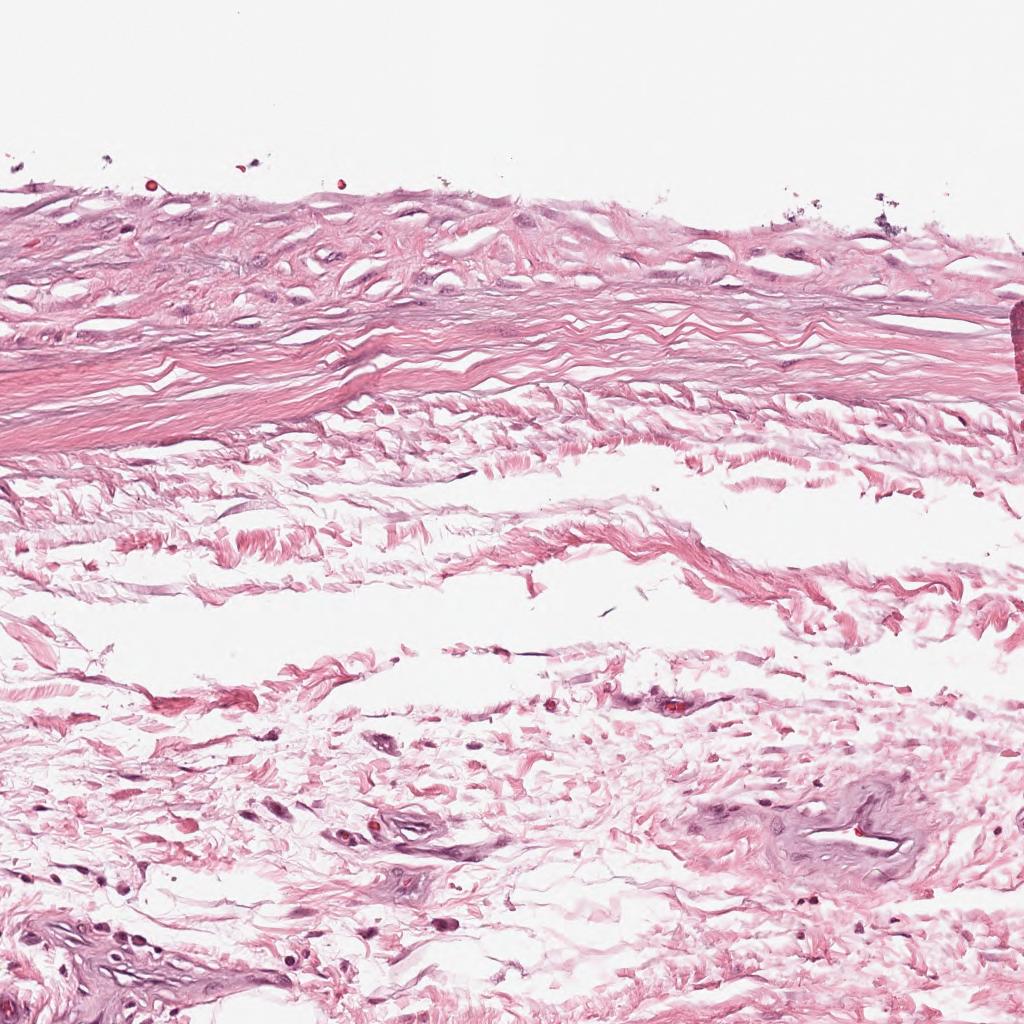
Label: Non-Tumor